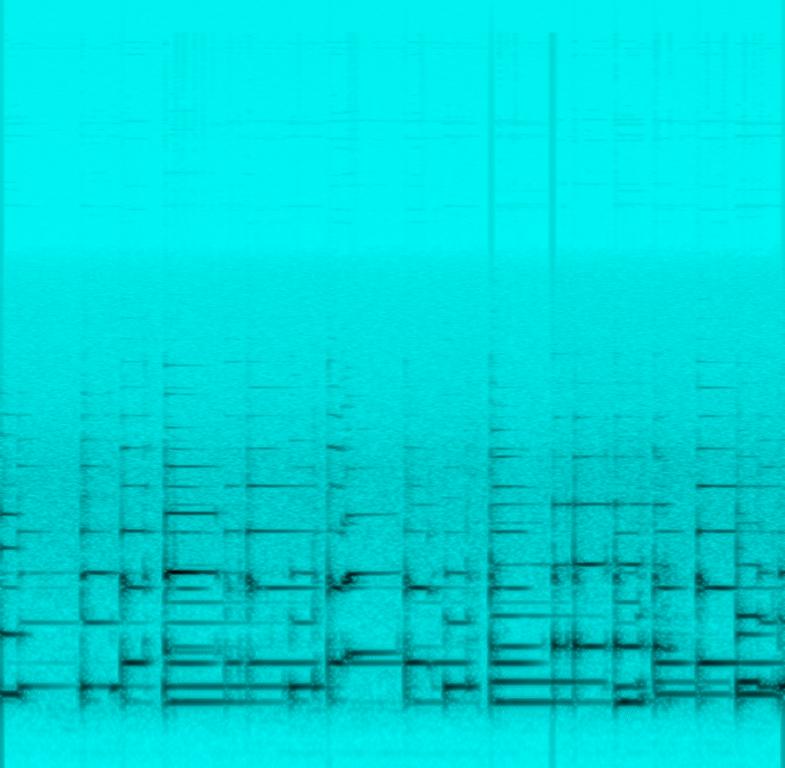
This song contains someone playing a ukulele fingerstly. This song may be playing live sitting around a bonfire with friends.